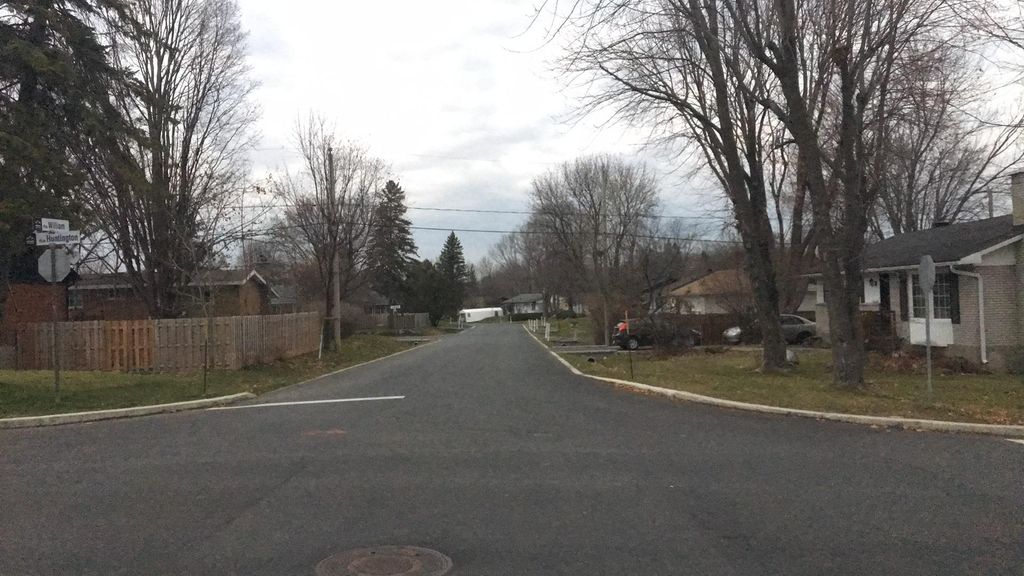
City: montreal